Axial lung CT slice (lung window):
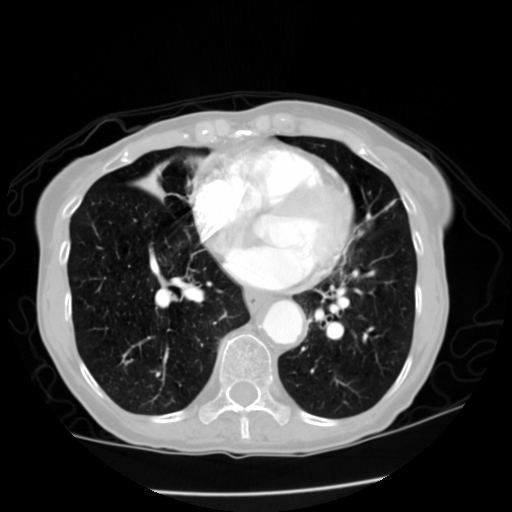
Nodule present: no